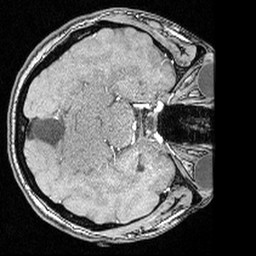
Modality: angio
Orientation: axial
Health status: ill
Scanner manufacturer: siemens
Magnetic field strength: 3 T
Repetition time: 0.022 s
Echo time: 0.00395 s